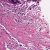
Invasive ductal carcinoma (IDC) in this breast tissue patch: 0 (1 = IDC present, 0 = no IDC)